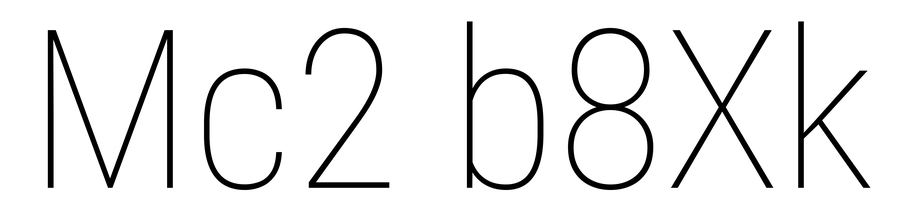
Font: Roboto_Condensed_Thin